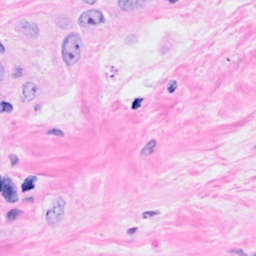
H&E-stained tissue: Breast